Field crop: maize
Growth stage: 2
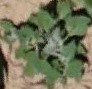
Species: chenopodium